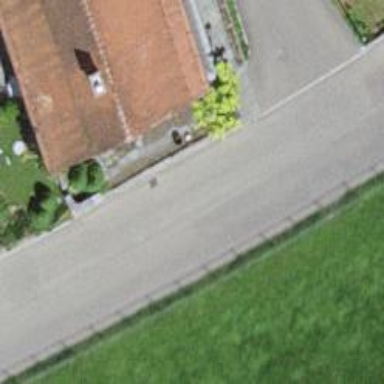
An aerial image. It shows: Residential road with asphalt surface and no sidewalk.